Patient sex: M
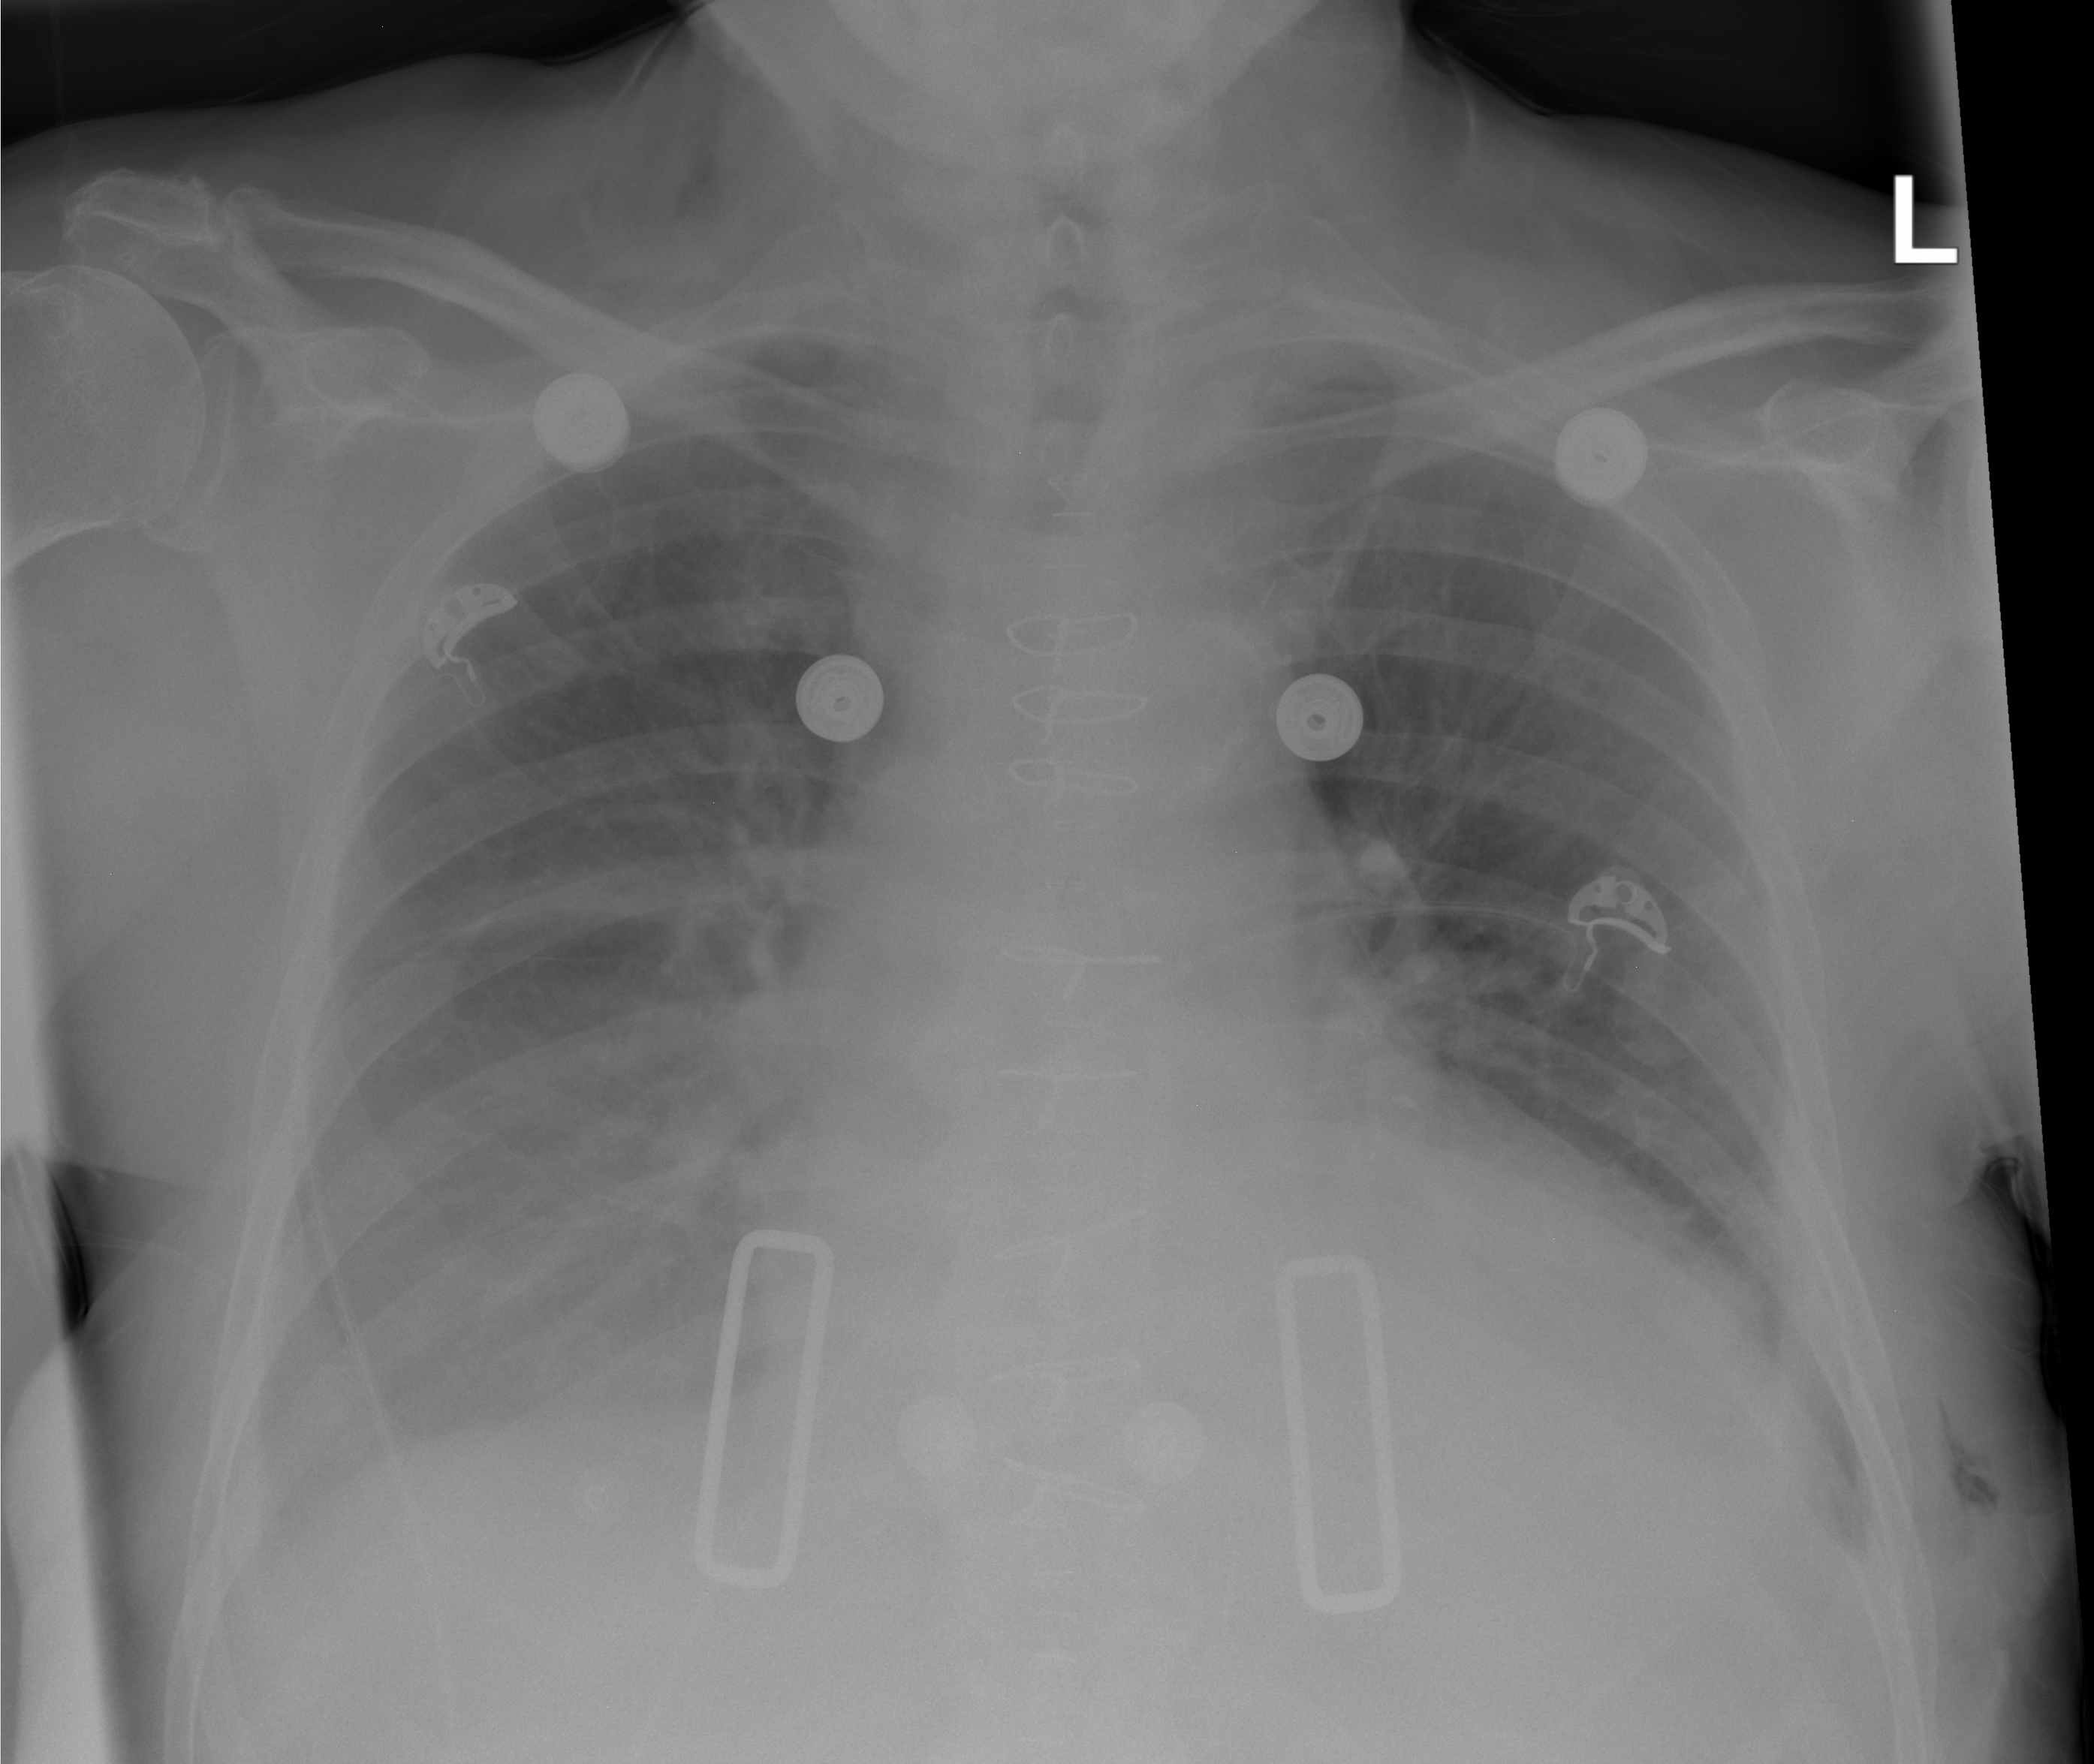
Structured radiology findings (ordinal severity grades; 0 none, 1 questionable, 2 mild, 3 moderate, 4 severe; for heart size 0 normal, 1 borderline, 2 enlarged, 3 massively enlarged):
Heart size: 2
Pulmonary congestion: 2
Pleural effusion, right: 2
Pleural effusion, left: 2
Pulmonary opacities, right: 0
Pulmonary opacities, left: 0
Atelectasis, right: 2
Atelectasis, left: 2